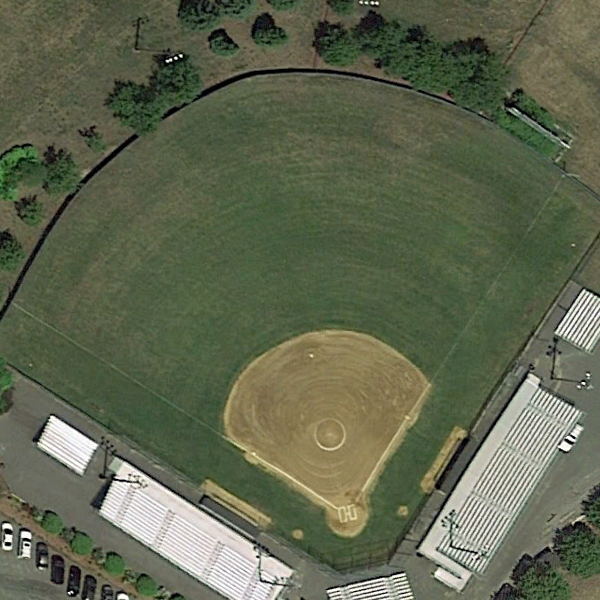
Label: BaseballField